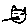
Label: cat